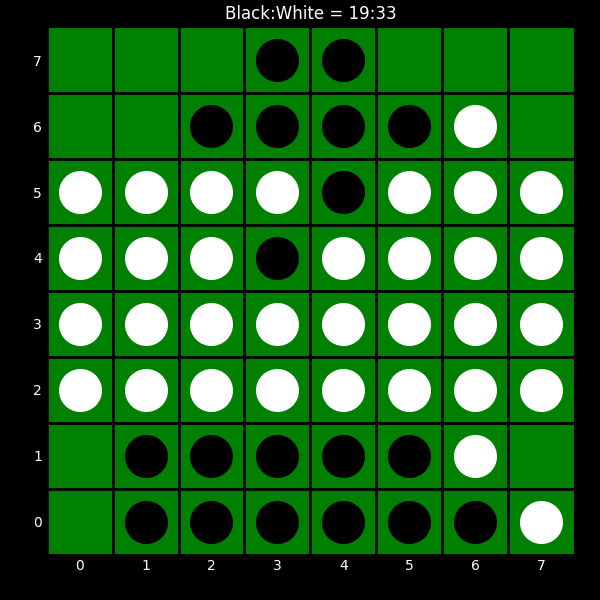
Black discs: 19
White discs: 33